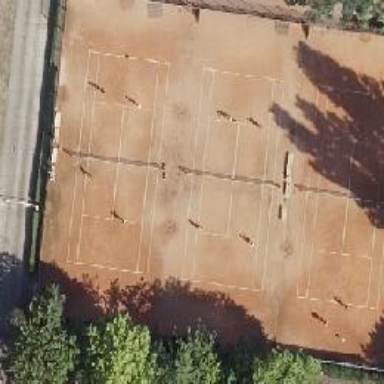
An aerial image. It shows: Sandy tennis court on pitch designated for leisure land.